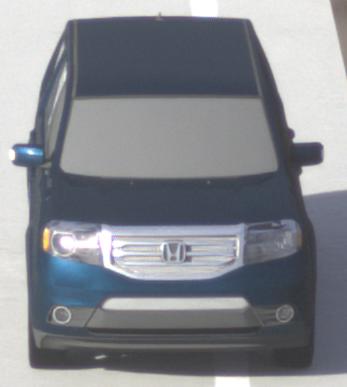
Make: Honda
Model: Pilot
Detailed model: Gen. 2 Facelift
Model produced from: 2012
Model produced until: 2015
Doors: 5
Color: blue
Road condition: dry road
Daytime: morning or afternoon
Contrast: high contrast